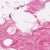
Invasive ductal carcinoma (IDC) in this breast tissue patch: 0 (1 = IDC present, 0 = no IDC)